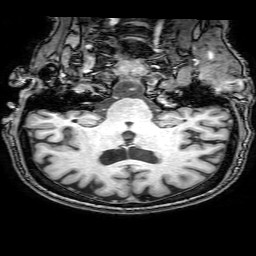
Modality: T1w
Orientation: sagittal
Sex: female
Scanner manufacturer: philips
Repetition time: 0.008137 s
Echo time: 0.00373 s